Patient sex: M
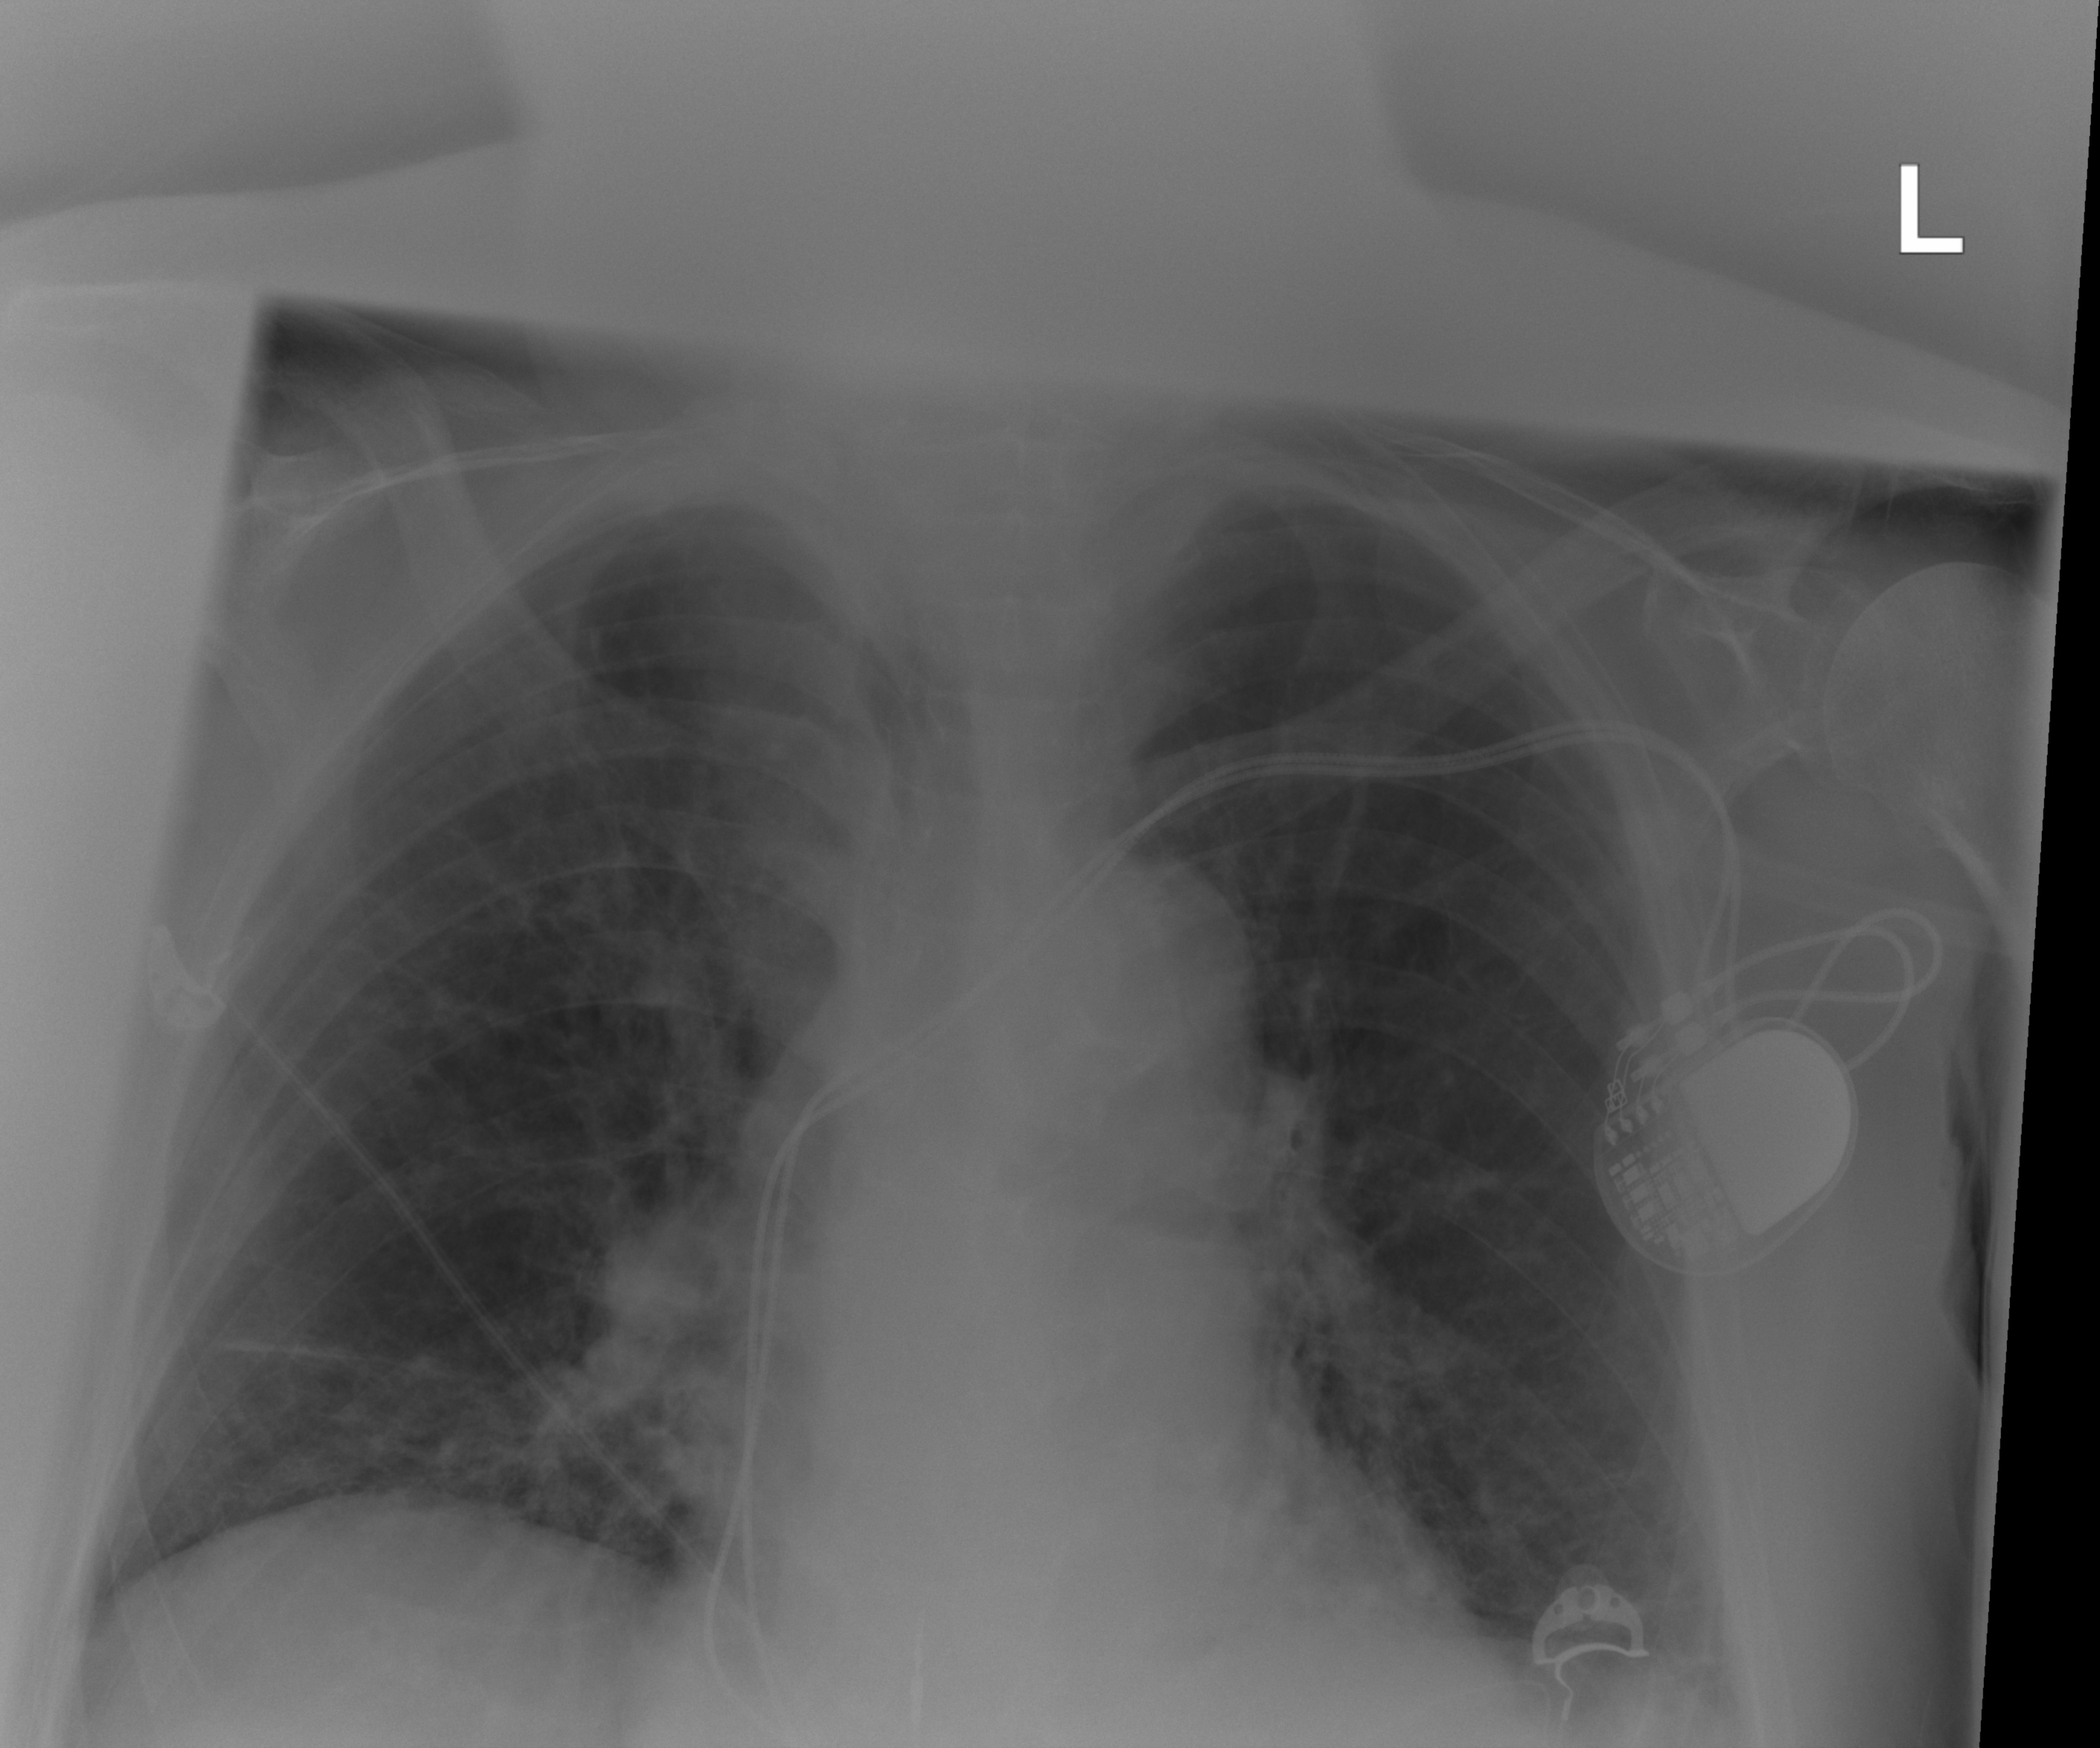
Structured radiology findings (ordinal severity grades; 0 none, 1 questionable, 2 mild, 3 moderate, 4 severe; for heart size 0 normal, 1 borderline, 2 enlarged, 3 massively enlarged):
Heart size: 1
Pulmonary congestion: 0
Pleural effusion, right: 0
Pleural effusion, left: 0
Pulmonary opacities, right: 2
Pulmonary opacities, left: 2
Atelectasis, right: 0
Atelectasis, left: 0